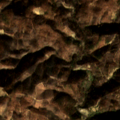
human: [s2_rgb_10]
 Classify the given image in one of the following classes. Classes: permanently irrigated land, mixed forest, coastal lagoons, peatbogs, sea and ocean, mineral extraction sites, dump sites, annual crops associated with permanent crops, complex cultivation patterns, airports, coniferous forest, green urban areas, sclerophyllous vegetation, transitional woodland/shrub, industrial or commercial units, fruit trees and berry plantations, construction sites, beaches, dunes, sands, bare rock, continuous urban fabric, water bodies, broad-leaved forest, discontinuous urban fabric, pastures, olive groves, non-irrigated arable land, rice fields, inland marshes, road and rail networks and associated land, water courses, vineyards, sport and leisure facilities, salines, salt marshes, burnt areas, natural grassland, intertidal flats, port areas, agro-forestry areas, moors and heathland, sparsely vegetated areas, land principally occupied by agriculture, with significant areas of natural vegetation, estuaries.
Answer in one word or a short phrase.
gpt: broad-leaved forest, transitional woodland/shrub